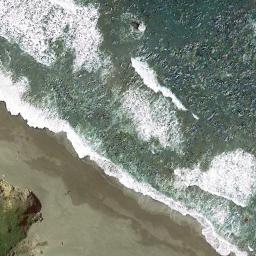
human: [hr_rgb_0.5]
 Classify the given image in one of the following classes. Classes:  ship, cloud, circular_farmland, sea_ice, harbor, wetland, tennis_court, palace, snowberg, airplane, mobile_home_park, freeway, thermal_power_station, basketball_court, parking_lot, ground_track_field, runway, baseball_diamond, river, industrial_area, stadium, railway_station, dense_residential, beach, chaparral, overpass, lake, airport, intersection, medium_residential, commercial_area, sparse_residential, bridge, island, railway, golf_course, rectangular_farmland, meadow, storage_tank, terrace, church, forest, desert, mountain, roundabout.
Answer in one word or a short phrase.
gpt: beach